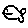
Label: fish